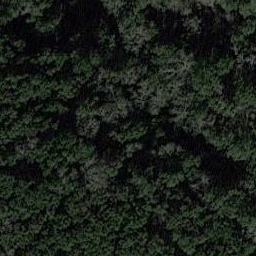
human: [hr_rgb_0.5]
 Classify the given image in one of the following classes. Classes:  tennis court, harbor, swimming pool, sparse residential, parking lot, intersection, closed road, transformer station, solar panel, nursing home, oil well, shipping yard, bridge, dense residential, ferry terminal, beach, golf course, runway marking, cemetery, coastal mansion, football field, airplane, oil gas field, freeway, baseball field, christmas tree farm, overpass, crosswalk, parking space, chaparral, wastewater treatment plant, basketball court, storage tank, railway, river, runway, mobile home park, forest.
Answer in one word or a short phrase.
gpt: forest